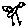
Label: bird